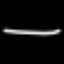
Label: line